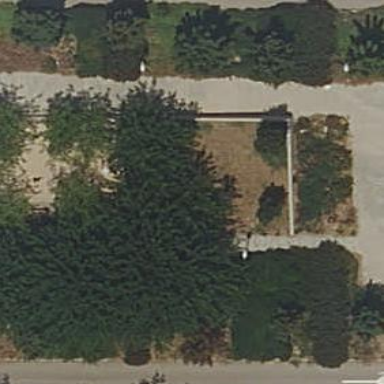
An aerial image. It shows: Garden that is leisure land.